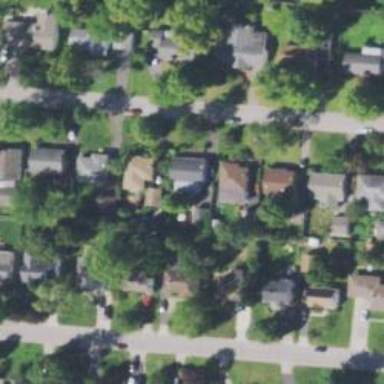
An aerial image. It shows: Residential driveway serving as service road.